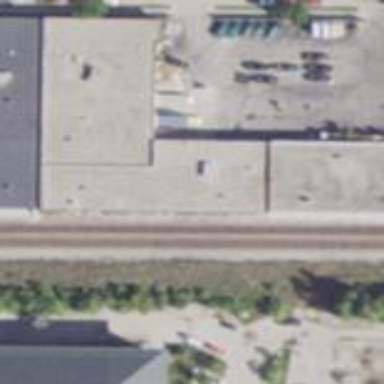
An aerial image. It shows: Industrial building.